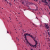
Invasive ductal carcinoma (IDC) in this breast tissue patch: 0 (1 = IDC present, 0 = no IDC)